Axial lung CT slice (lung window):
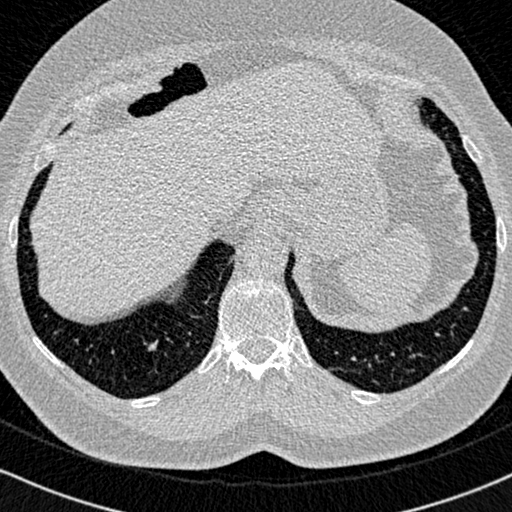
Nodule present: no